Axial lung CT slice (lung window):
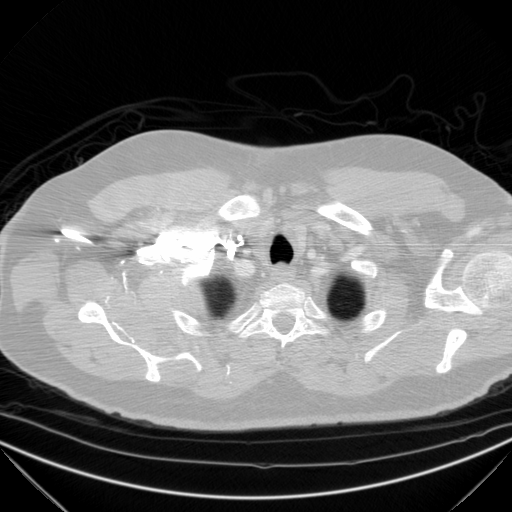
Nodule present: no